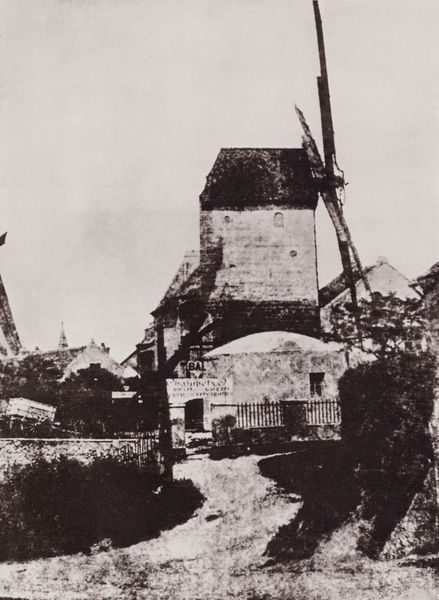
Titel: Le Moulin de la Galette, Montmartre
Künstler: Hippolyte Bayard
Schlagwörter: baum, dunkel, flügel, himmel, schatten, wasser, weiß, wolken, bäume, fluss, kirchturm, landschaft, stadt, braun, fenster, grau, hell, licht, schwarz, strasse, tür, dach, gebäude, gras, haus, weg, wiese, wolke, zaun, alt, stein, holland, niederlande, häuser, mühle, windmühle, busch, büsche, gatter, gebüsch, kirche, pfad, sträucher, windrad, land, alltag, genre, turm, schrift, seitlich, stab, getreide, dorf, dächer, giebel, mauer, hecke, bauernhof, sepia, industrie, kies, rad, durchgang, bauer, tor, foto, fotografie, photographie, ruine, scheune, bruan, tumr, kran, schwarz-weiß, reklame, photo, ländlich, gestrüpp, fotographie, aufnahme, mühlrad, hecken, fotorafie, früh, photoraphie, photograpie, don quijote, don quichote, phtographie, mahlen, reklameschild, windmühle dorf zaun backsteinbau fotografie, winsmühle, alte mühle, dafch, hopf, bücge